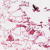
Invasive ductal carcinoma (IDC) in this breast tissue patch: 0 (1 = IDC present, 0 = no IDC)